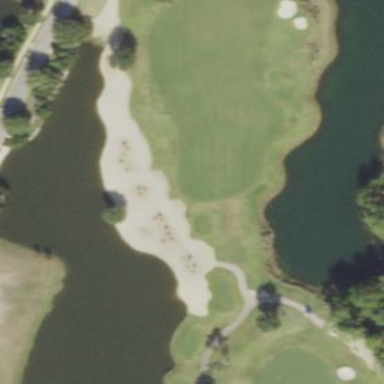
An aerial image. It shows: Golf bunker filled with natural sand.